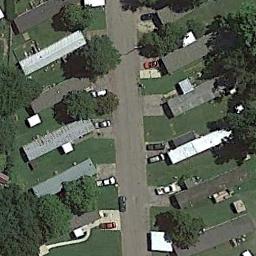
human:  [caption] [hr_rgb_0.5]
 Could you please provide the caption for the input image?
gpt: The mobile home park has some neatly arranged mobile homes on the grass and some trees are among these mobile homes .

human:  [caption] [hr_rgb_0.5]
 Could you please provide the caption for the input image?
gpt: Numerous buildings of different shapes and sizes are in mobile home parks .

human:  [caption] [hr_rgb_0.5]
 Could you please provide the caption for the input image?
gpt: The roof of most mobile homes is white .

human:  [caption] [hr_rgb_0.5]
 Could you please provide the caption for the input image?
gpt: The mobile home park is on the grass next to some trees and road .

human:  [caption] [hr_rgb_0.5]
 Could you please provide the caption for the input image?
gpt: There are some buildings on green lawns on the mobile home park .